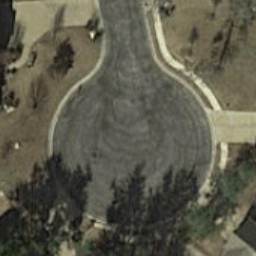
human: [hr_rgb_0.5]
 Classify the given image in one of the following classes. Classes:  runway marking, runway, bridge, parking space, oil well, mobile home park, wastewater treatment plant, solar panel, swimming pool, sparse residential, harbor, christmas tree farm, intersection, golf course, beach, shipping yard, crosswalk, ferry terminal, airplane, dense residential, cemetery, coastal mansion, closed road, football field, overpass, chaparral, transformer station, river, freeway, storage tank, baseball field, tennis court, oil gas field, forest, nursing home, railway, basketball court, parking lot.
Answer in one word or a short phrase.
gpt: closed road